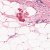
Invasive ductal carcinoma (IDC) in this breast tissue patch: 1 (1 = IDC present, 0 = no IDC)